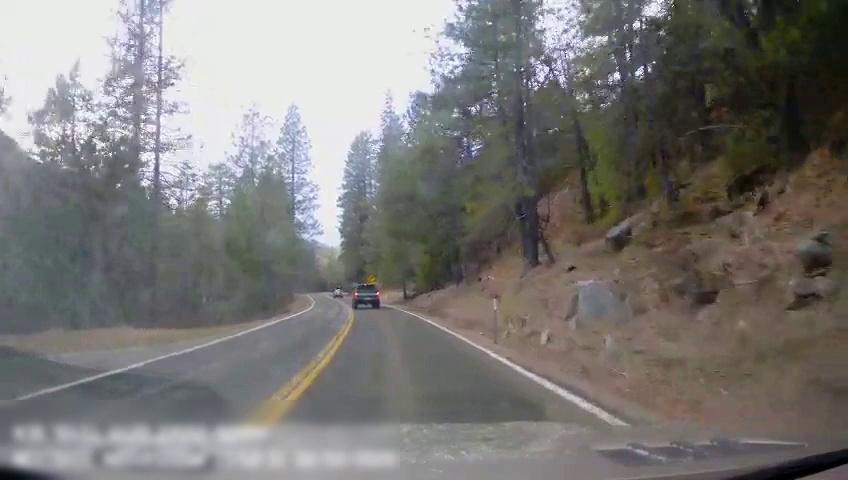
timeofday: Day
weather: Sunny
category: Drivable Space
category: Vehicles | SUV
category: Vehicles | Truck
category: Lanes | Current Lane
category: Lanes | Opposite Lane
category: Lanes | Opposite Lane
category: Lanes | Opposite Lane
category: Traffic | Signs